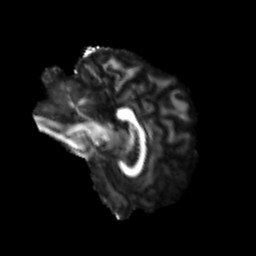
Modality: FA
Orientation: sagittal
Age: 48
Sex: male
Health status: healthy
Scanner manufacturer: siemens
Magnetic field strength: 3 T
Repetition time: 3.6 s
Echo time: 0.092 s